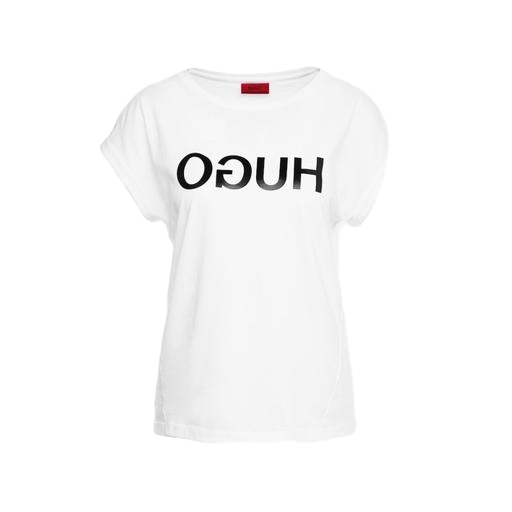
logo t-shirt, white logo-print t-shirt, white t-shirt and black letters, white background